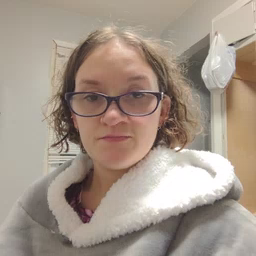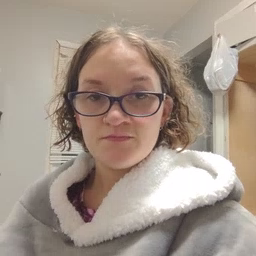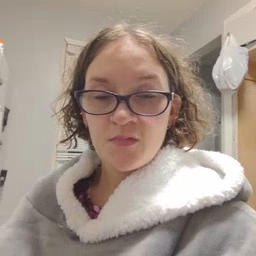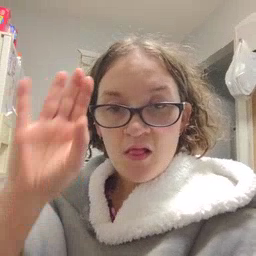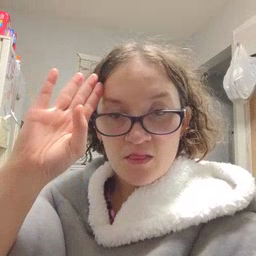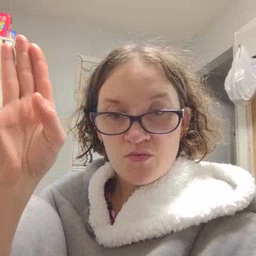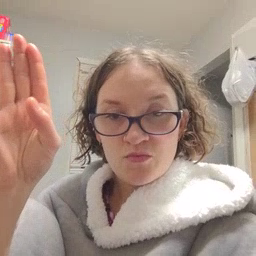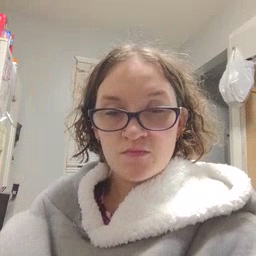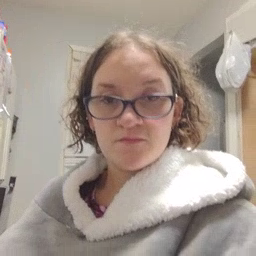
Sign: hello